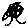
Label: tree